Question: I create search form and it work exactly but I want to add another field for search a letter in any column in database.
This the query I want to add:
'''
mysqli_query($conn,"SELECT * FROM tbl_subcontractor where db_RelatedCustome like '%$search%' or db_LevelofPriority like '%$search%' or db_Category like '%$search%' or db_Subcategories like '%$search%' or db_ProductOrService like '%$search%' or db_CompanyName like '%$search%' or db_Namecontactperson like '%$search%' or db_evaluation like '%$search%' ")or die(mysqli_error($conn));
'''

This is the code I used for the search:
'''
if(isset($_POST['submit'])) {
$RelatedCustome=$_POST['txt_RelatedCustomer'];
$LevelofPriority=$_POST['txt_LevelofPriority'];
$category=$_POST['txt_category'];
$subcategories=$_POST['txt_subcategories'];
$ProductOrService=$_POST['txt_ProductOrService'];
$CompanyName=$_POST['txt_CompanyName'];
$Namecontactperson=$_POST['txt_Namecontactperson'];
$evaluation=$_POST['txt_evaluation'];
$search=$_POST['txt_search'];
$q = array();
$sql = "";
if(isset($_POST['txt_RelatedCustomer']) && !empty($_POST['txt_RelatedCustomer'])){
$RelatedCustome = mysqli_real_escape_string($conn,$_POST['txt_RelatedCustomer']);
$q[] = " db_RelatedCustome='".$RelatedCustome."' ";
}
if(isset($_POST['txt_LevelofPriority']) && !empty($_POST['txt_LevelofPriority'])){
$LevelofPriority = mysqli_real_escape_string($conn,$_POST['txt_LevelofPriority']);
$q[] = " db_LevelofPriority='".$LevelofPriority."' ";
}
if(isset($_POST['txt_category']) && !empty($_POST['txt_category'])){
$category = mysqli_real_escape_string($conn,$_POST['txt_category']);
$q[] = " db_Category='".$category."' ";
}
if(isset($_POST['txt_subcategories']) && !empty($_POST['txt_subcategories'])){
$subcategories = mysqli_real_escape_string($conn,$_POST['txt_subcategories']);
$q[] = " db_Subcategories='".$subcategories."' ";
}
if(isset($_POST['txt_ProductOrService']) && !empty($_POST['txt_ProductOrService'])){
$ProductOrService = mysqli_real_escape_string($conn,$_POST['txt_ProductOrService']);
$q[] = " db_ProductOrService='".$ProductOrService."' ";
}
if(isset($_POST['txt_CompanyName']) && !empty($_POST['txt_CompanyName'])){
$CompanyName = mysqli_real_escape_string($conn,$_POST['txt_CompanyName']);
$q[] = " db_CompanyName='".$CompanyName."' ";
}
if(isset($_POST['txt_Namecontactperson']) && !empty($_POST['txt_Namecontactperson'])){
$Namecontactperson = mysqli_real_escape_string($conn,$_POST['txt_Namecontactperson']);
$q[] = "db_Namecontactperson='".$Namecontactperson."' ";
}
if(isset($_POST['txt_evaluation']) && !empty($_POST['txt_evaluation'])){
$evaluation = mysqli_real_escape_string($conn,$_POST['txt_evaluation']);
$q[] = "db_evaluation='".$evaluation."' ";
}
$first = true;
foreach($q as $qu){
if($first){
$sql .= " where ".$qu;
$first = false;
}else{
$sql .= " and ".$qu;
}
}
echo $sql;
$result=mysqli_query($conn,"SELECT * FROM tbl_subcontractor {$sql}")or die(mysqli_error($conn));
$count=mysqli_num_rows($result);
if($count==0){echo"no result.";}
else{
echo"<table class='table table-hover table-responsive table-bordered' id='alternatecolor'>";
echo"<tr>";
echo" <td style='background:#f7ac01;font-size:16px;'>Related Customer</td>
<td style='background:#f7ac01;font-size:16px;'>Level of Priority</td>
<td style='background:#f7ac01;font-size:16px;'>Category</td>
<td style='background:#f7ac01;font-size:16px;'>Subcategory</td>
<td style='background:#f7ac01;font-size:16px;'>Product Or Service</td>
<td style='background:#f7ac01;font-size:16px;'>Company Name</td>
<td style='background:#f7ac01;font-size:16px;'>Name contact person</td>
<td style='background:#f7ac01;font-size:16px;'>Evaluation</td>
<td style='background:#f7ac01;font-size:16px;'>Phone</td>
<td style='background:#f7ac01;font-size:16px;'>Phone 2</td>
<td style='background:#f7ac01;font-size:16px;'>Whatsapp</td>
<td style='background:#f7ac01;font-size:16px;'>Mobile</td>
<td style='background:#f7ac01;font-size:16px;'>Web</td>
<td style='background:#f7ac01;font-size:16px;'>Location</td>
<td style='background:#f7ac01;font-size:16px;'>Comment</td>
";
echo"</tr>";
while($res=mysqli_fetch_array($result)){
$RelatedCustome=$res['db_RelatedCustome'];
$LevelofPriority=$res['db_LevelofPriority'];
$category=$res['db_Category'];
$subcategories=$res['db_Subcategories'];
$ProductOrService=$res['db_ProductOrService'];
$CompanyName=$res['db_CompanyName'];
$Namecontactperson=$res['db_Namecontactperson'];
$evaluation=$res['db_evaluation'];
$phone=$res['db_Phone'];
$phone_2=$res['db_phone2'];
$whatsapp=$res['db_Phonewhatsapp'];
$mobile=$res['db_mobile'];
$web=$res['db_web'];
$location=$res['db_Location'];
$comment=$res['db_comment'];
echo"<tr>";
echo"<td >"; echo $RelatedCustome; echo"</td>";
echo"<td >"; echo $LevelofPriority; echo"</td>";
echo"<td>"; echo $category; echo"</td>";
echo"<td >"; echo $subcategories; echo"</td>";
echo"<td >"; echo $ProductOrService; echo"</td>";
echo"<td >"; echo $CompanyName; echo"</td>";
echo"<td >"; echo $Namecontactperson; echo"</td>";
echo"<td>"; echo $phone; echo"</td>";
echo"<td>"; echo $phone_2; echo"</td>";
echo"<td>"; echo $whatsapp; echo"</td>";
echo"<td>"; echo $mobile; echo"</td>";
echo"<td>"; echo $whatsapp; echo"</td>";
echo"<td>"; echo $web; echo"</td>";
echo"<td>"; echo $location; echo"</td>";
echo"<td>"; echo $comment; echo"</td>";
echo"</tr>";
}echo"</table>";
}}
'''
How can I mixed the query with my code to have the perfect result.
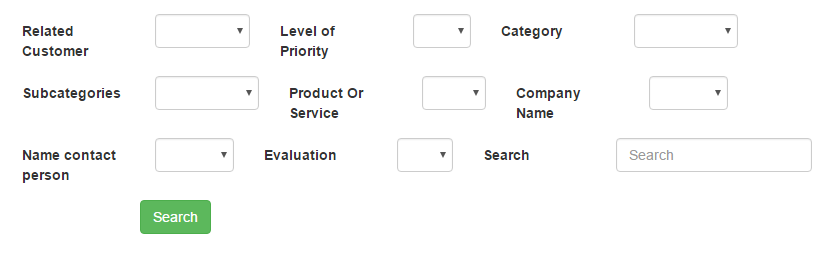
Answer: '''
$qq=array();
if(isset($_POST['txt_search']) && !empty($_POST['txt_search'])){
$search = mysqli_real_escape_string($conn,$_POST['txt_search']);
$qq[] = "db_evaluation like '%".$search."%' ";
$qq[] = "db_Namecontactperson like '%".$search."%' ";
$qq[] = " db_CompanyName like '%".$search."%' ";
$qq[] = " db_ProductOrService like '%".$search."%' ";
$qq[] = " db_Subcategories like '%".$search."%' ";
$qq[] = " db_Category like '%".$search."%' ";
$qq[] = " db_LevelofPriority like '%".$search."%' ";
$qq[] = " db_RelatedCustome like '%".$search."%' ";
}
foreach($qq as $qu){
if($second){
$sql .= " where ".$qu;
$second = false;
}else{
$sql .= " or ".$qu;
}
}
'''